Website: bh-photo
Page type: payment
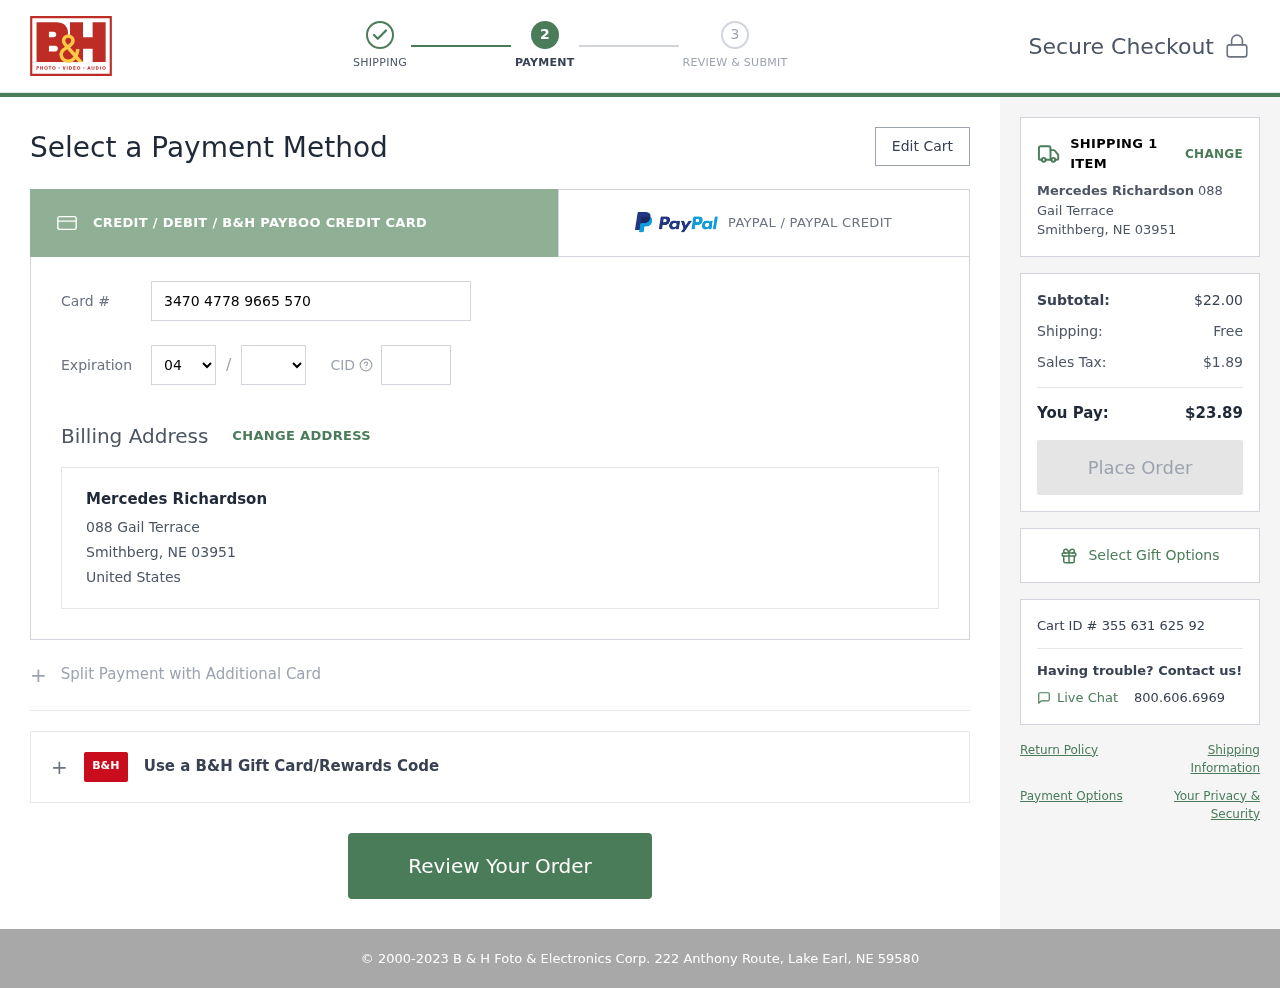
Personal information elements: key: PII_CARD_CVV
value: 8279
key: PII_CARD_EXPIRY_MONTH
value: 04
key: PII_CARD_EXPIRY_YEAR
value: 30
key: PII_CARD_NUMBER
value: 3470 4778 9665 570
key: PII_CITY_STATE_ZIP
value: Smithberg, NE 03951
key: PII_COUNTRY
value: United States
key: PII_FULLNAME
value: Mercedes Richardson
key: PII_STREET
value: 088 Gail Terrace
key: PII_FULLNAME2
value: Mercedes Richardson
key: PII_CITY
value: Smithberg
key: PII_STATE_ABBR
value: NE
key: PII_POSTCODE
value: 03951
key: PII_POSTCODE_FULL
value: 03951
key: PII_CITY_STATE
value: Smithberg, NE
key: PII_POSTCODE_NUMERIC
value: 3951
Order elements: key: ORDER_NUM_ITEMS
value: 1
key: ORDER_SUBTOTAL
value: $22.00
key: ORDER_SHIPPING_COST
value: Free
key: ORDER_TAX
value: $1.89
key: ORDER_TOTAL
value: $23.89
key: ORDER_ID
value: Cart ID # 355 631 625 92